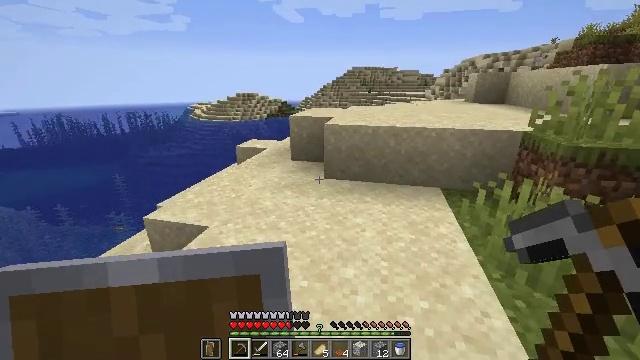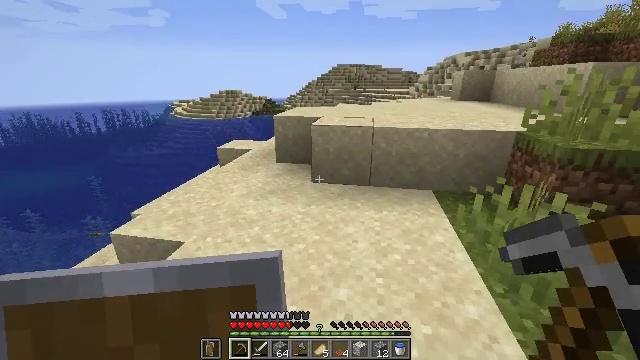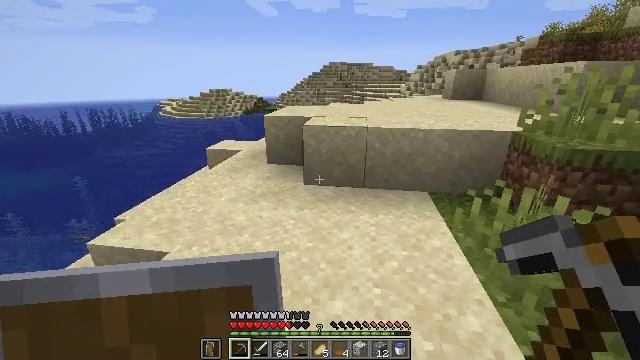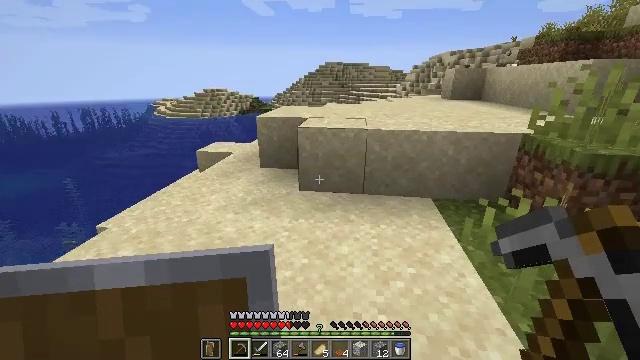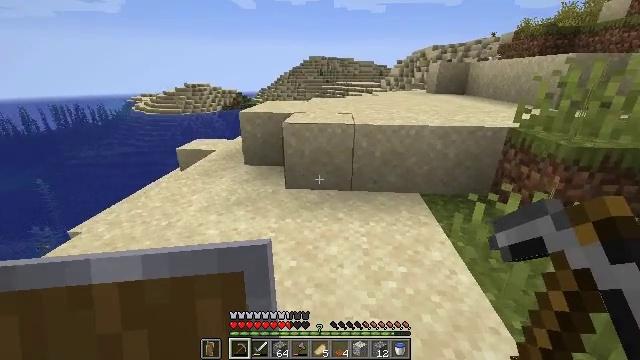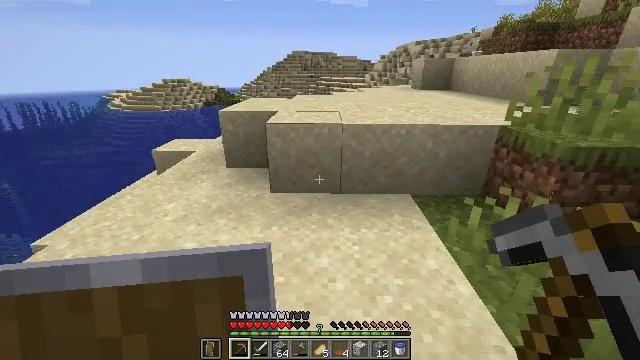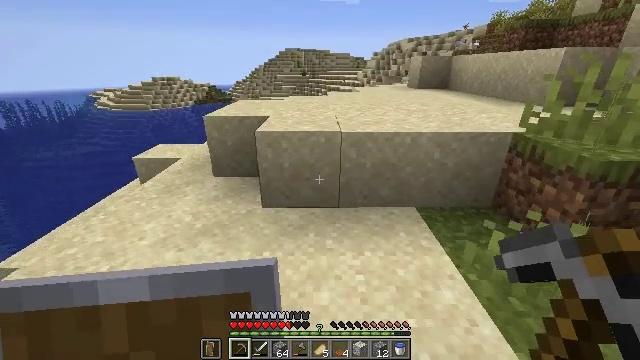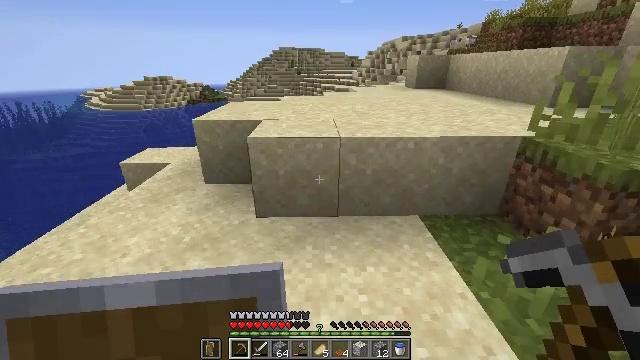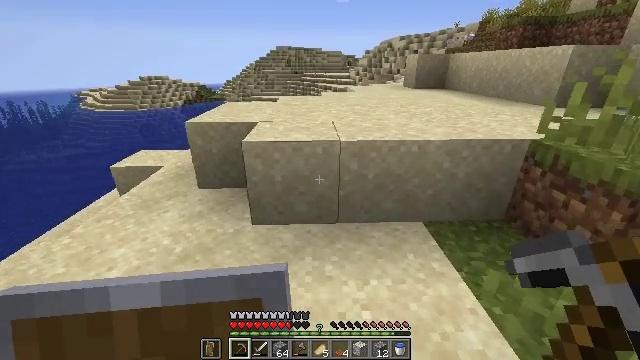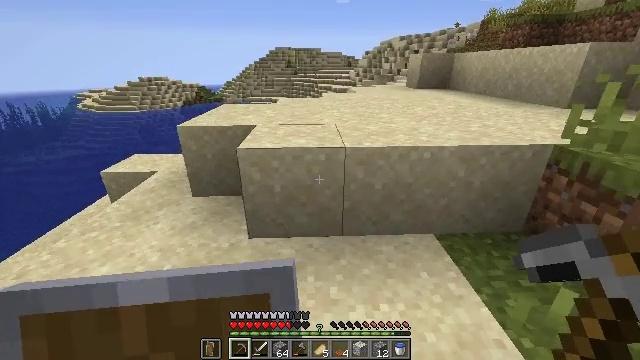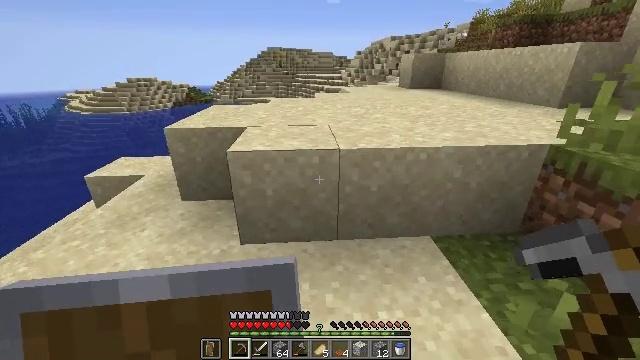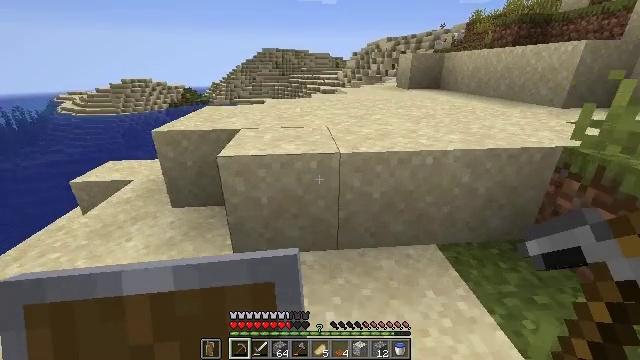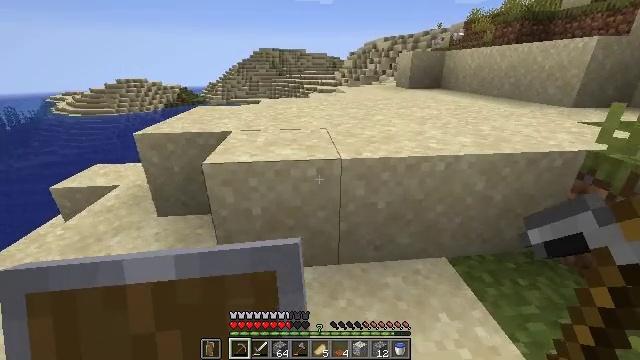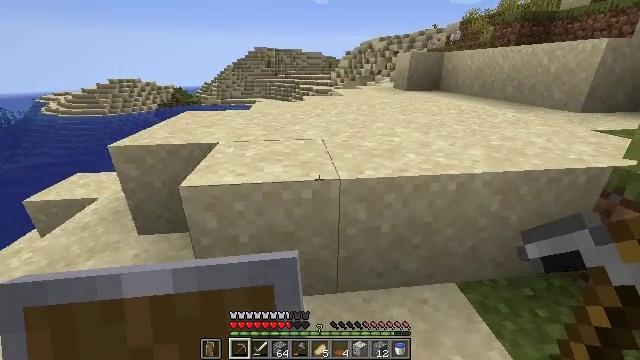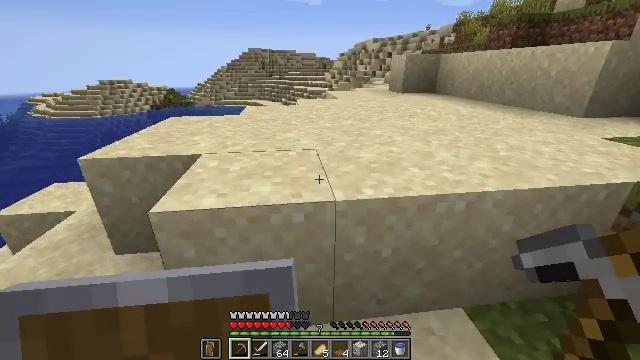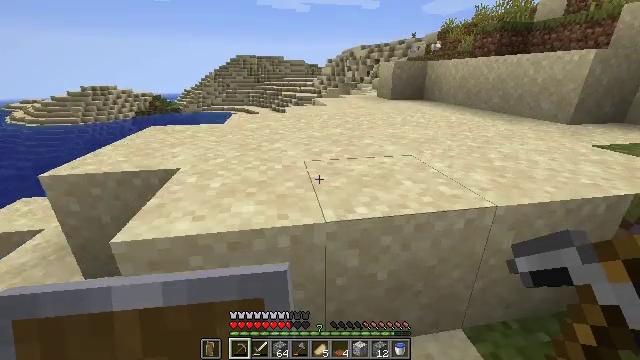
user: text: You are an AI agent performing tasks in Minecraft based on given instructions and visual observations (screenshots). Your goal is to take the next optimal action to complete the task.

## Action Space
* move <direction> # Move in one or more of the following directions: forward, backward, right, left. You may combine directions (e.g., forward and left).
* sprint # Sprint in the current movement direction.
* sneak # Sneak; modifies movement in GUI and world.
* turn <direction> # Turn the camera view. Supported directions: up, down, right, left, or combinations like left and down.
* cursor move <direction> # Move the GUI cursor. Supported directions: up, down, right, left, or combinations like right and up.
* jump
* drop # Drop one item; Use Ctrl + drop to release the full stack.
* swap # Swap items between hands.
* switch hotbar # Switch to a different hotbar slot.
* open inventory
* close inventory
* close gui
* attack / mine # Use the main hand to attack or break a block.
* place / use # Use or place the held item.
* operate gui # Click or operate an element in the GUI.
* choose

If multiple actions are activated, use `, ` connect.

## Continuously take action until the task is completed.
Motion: motion action
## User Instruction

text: Kill the chicken.
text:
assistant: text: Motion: move forward, turn right
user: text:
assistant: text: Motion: move forward, turn right
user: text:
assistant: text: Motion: move forward
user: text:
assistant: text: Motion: move forward, turn right and down
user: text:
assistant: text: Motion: move forward, turn right
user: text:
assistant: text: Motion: move forward, turn right
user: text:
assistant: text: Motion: move forward, turn right
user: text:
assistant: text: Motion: move forward
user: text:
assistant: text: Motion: move forward
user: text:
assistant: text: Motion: move forward, turn right
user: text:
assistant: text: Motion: move forward
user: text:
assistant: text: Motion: move forward
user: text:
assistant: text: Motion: move forward
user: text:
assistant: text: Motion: move forward, turn right
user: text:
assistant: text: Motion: move forward, turn right and up
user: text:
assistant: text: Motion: move forward, turn right, use / place
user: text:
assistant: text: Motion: move forward, use / place, jump
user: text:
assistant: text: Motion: move forward, use / place, jump
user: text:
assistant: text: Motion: move forward, use / place, jump
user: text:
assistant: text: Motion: move forward, use / place, jump
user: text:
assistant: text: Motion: move forward, use / place, jump
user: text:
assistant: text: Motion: move forward, use / place, jump
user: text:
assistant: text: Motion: move forward, use / place, jump
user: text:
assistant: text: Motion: move forward, use / place, jump
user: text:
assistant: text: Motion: move forward, turn right, use / place, jump
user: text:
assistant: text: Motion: move forward, use / place, jump
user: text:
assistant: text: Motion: move forward, turn right, use / place, jump
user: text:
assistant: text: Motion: move forward, turn right, use / place, jump
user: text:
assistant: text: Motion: move forward, use / place
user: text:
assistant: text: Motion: move forward, use / place